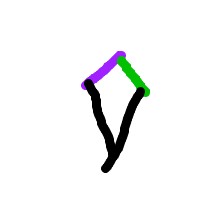
Shape: kite